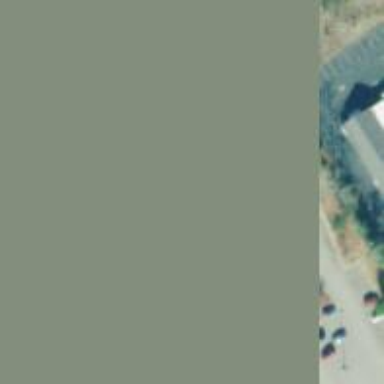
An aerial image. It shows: Building.